Question: I'm new to Android development. For that reason, I apologize if this is a dumb question. I have honestly tried to figure this out and read a number of related questions without any success.
I have a basic app running in . From the screenshot, you can see how the keyboard focused on numbers displays. I just want to show the basic qwerty-esque keyboard. For the life of me, I can't figure out how to do it. Currently, I've set the imeOption to normal thinking that would do it. I also tried setting the inputType to 'normal' without any luck. Here's the relevant pieces of my Android Layout file.
'''
<EditText
android:layout_width="fill_parent"
android:layout_height="wrap_content"
android:imeOptions="normal"
android:inputType="text"
...
/>
'''
What am I doing wrong? How do I show the basic qwerty-style keyboard in Android? Thank you!
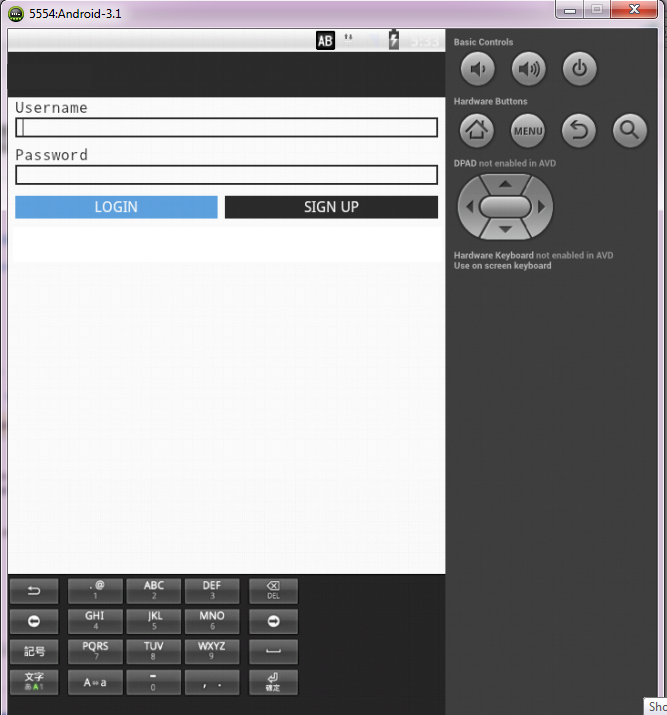
Answer: As TanjaV said, this keyboard is for devices with a physical keyboard where the avd will not change it regardless of your input type.
Change your AVD devices to something such as Nexus4, or Nexus One (if you want older model), then you should see the keyboard changing.